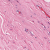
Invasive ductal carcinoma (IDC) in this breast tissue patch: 0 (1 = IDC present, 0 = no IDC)